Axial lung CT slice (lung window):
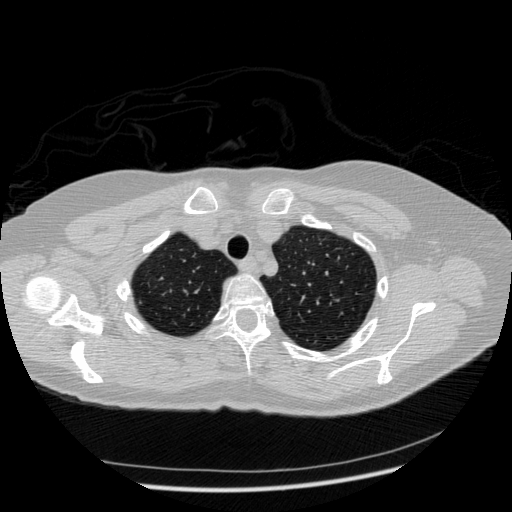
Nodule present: no